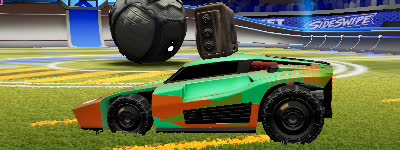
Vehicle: breakout